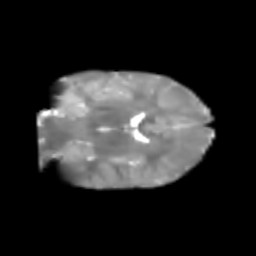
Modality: T2w
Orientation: coronal
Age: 7
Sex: male
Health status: healthy